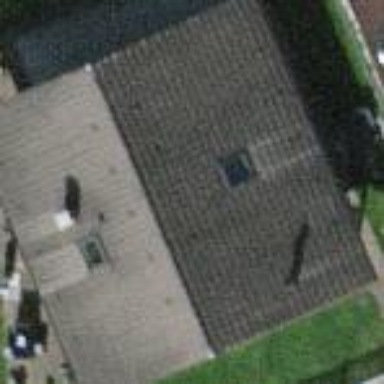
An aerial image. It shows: Building with gabled roof made of tiles. The roof orientation is along the building.